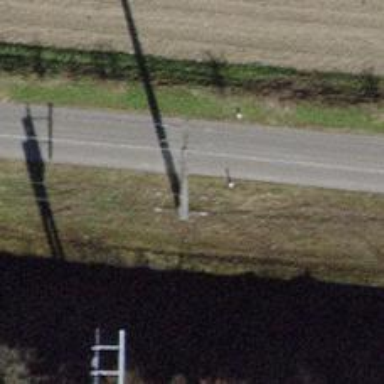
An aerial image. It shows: Concrete power pole.